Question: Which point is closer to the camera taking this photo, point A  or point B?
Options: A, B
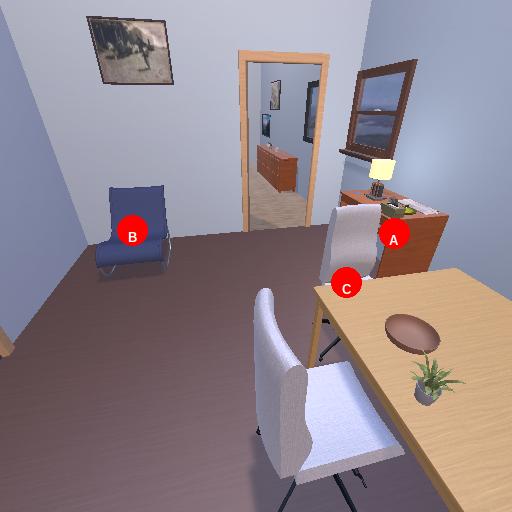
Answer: A